Question: I need to retrieve a png image from the Internet. I have the correct URL pointing to the image, it's something like this:

So, I have my URL object like this:
'''
URL url = new URL(methodThatLoadsTheStringPointingToMyURL());
'''
An I can get a InputStream like this:
'''
InputStream is = url.openStream();
'''
However, the only way I know to decode it into a Drawable is by using BitmapDrawable constructor, and that kills the PNG transparency.
Is there any way to retain PNG transparency?
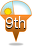
Answer: <URL>
The able link must help you out to address the problem of retaining the Transparency.
Its a standard Library to read and write png image data